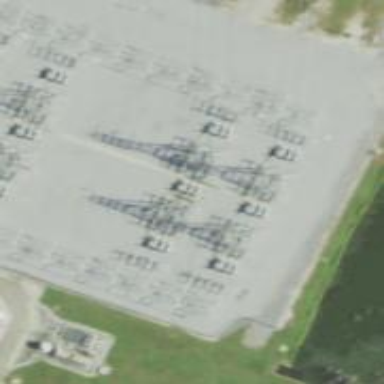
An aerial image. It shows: Switch used for power control.